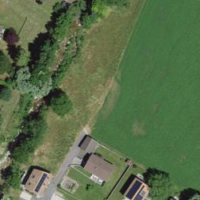
EUNIS habitat code: 55
Species observed at this site:
Corylus avellana